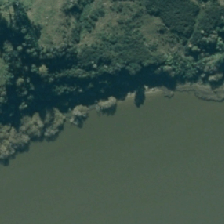
Land cover: deciduous_hardwood